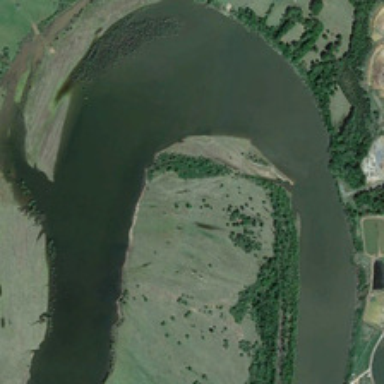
Some green plants are in two sides of a curved river .